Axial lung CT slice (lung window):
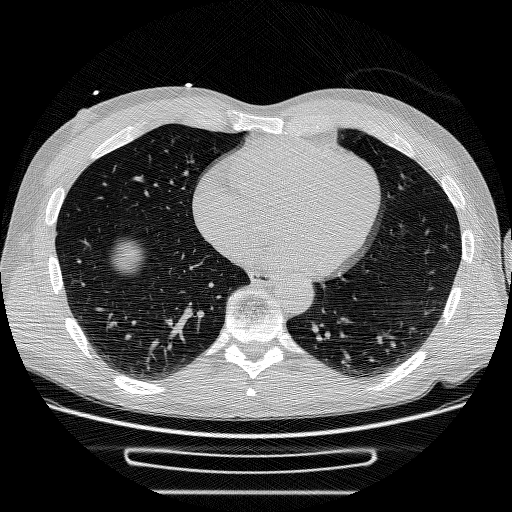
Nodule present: no